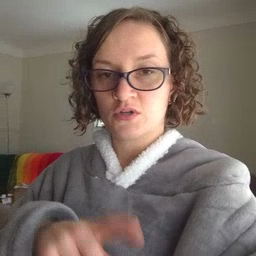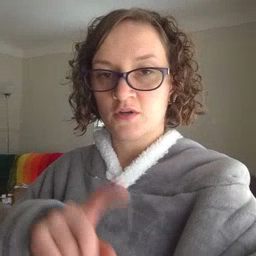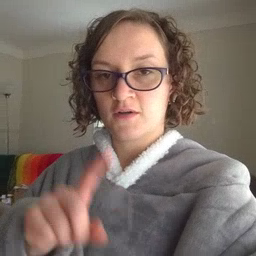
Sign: garbage